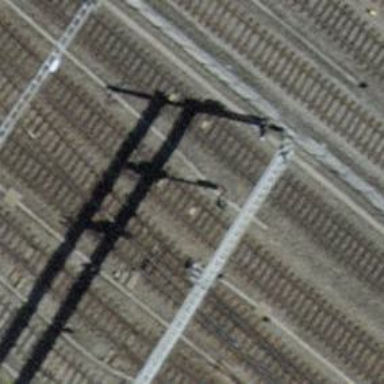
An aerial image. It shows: Railway signal.